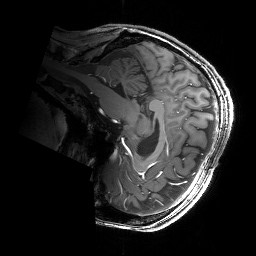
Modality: T1w
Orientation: sagittal
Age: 25
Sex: male
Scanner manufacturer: siemens
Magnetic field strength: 6.98 T
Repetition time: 2.37 s
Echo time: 0.00231 s